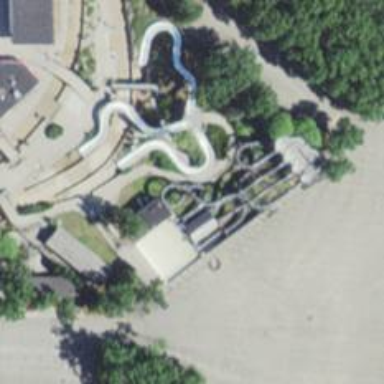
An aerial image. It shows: Water slide attraction.